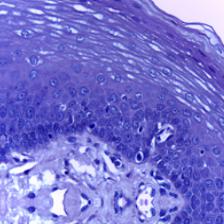
Diagnosis: Normal